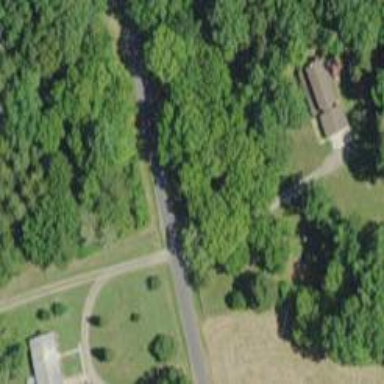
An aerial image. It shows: Driveway leading to service road.